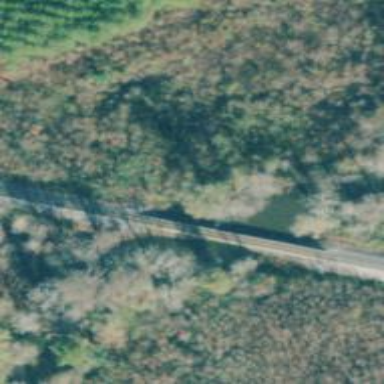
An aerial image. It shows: Bridge over railway line.